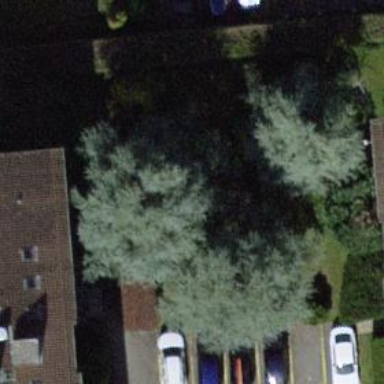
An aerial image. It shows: Urban tree with needle-leaved evergreen.